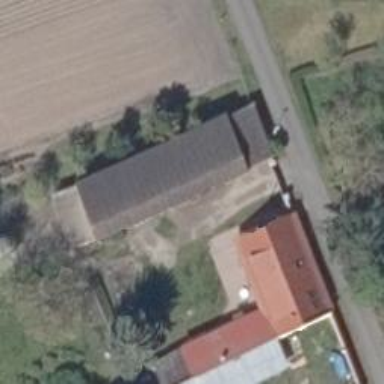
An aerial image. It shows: Farm auxiliary building.